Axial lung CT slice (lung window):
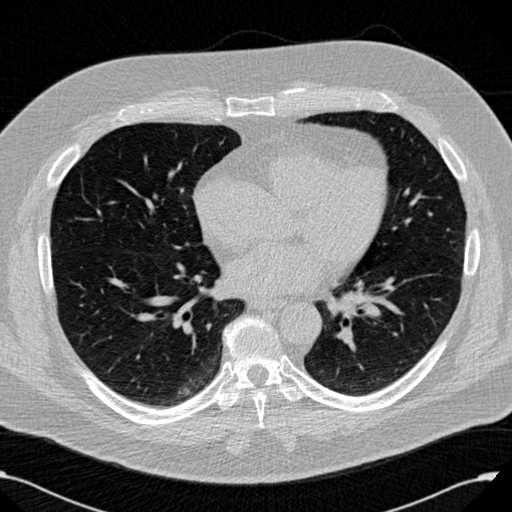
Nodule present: no